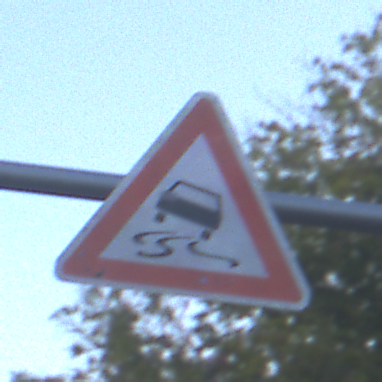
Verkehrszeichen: SchleuderOderRutschgefahr
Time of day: SunriseSunset
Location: Outdoor (Urban)
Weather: Clear
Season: NotSpecified
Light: Natural